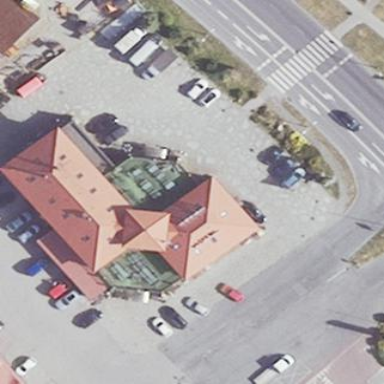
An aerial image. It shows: Retail building.